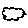
Label: cloud